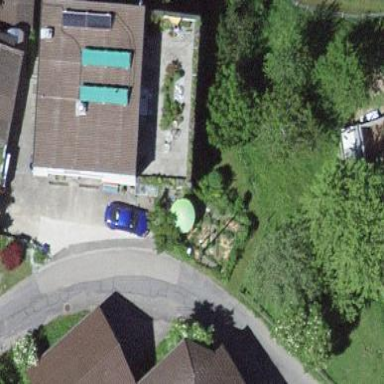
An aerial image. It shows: Residential building.